Question: Count the number of objects in the diagram.
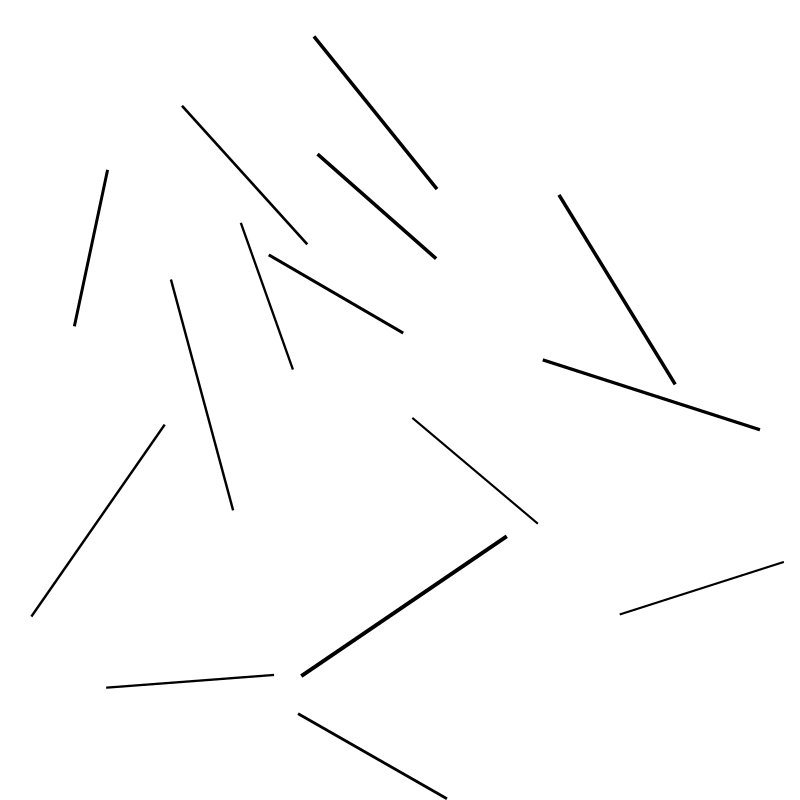
Answer: 15